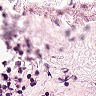
Metastatic tissue present: no